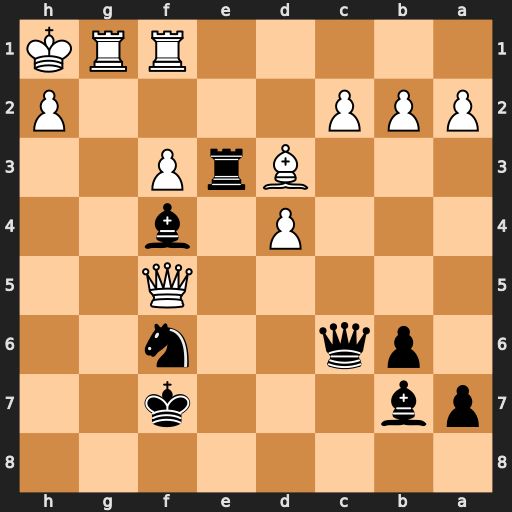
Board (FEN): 8/pb3k2/1pq2n2/5Q2/3P1b2/3BrP2/PPP4P/5RRK
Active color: b
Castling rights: -
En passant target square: -
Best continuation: Qxf3+ Rxf3 Bxf3+ Rg2 Re1+ Bf1 Rxf1#